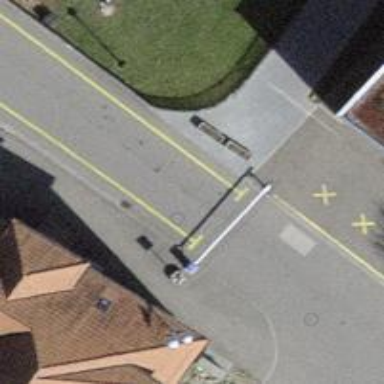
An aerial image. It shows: Lift gate barrier.